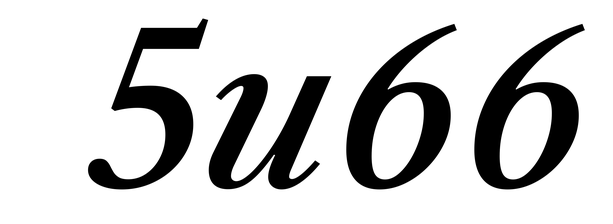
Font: LibreCaslonText-Italic_Medium_Italic